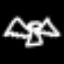
Label: angel